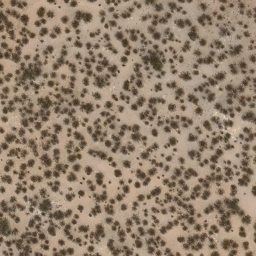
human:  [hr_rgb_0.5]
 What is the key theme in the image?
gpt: chaparral